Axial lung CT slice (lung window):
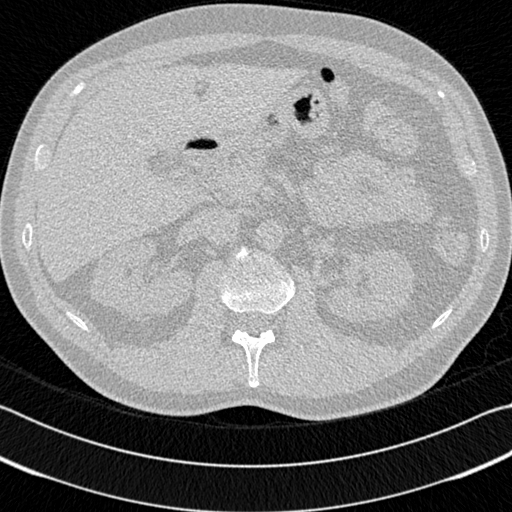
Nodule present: no